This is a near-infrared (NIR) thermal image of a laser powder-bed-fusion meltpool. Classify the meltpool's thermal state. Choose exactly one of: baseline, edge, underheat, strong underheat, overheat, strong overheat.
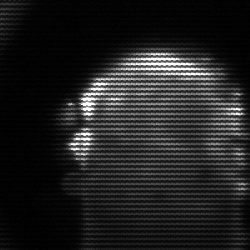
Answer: baseline